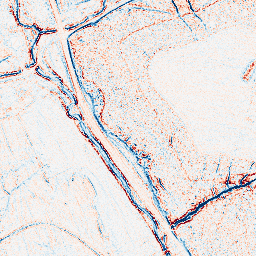
Category: edge_preserving
Decomposition family: bilateral
Decomposition parameters: d: 5
sigma_color: 50
sigma_space: 150
Upsampling method: edge_directed
Upsampling parameters: scale: 2
Upsampling scale: 2